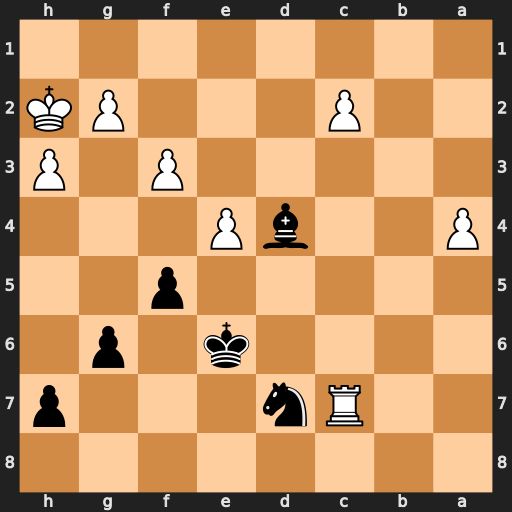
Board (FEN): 8/2Rn3p/4k1p1/5p2/P2bP3/5P1P/2P3PK/8
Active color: b
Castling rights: -
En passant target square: -
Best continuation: Be5+ g3 Bxc7